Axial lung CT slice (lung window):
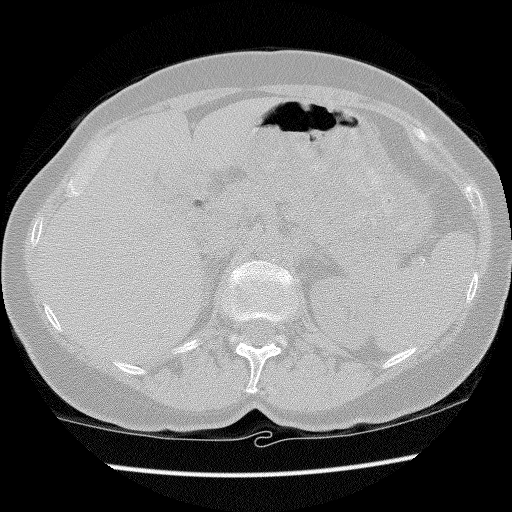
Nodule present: no